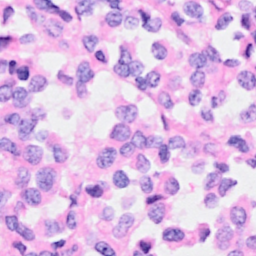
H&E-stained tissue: Breast